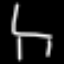
Label: chair